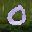
Label: 0